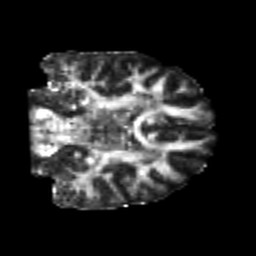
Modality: FA
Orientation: coronal
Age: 20
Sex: female
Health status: healthy
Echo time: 0.074 s